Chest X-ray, PA view. Patient: 45 years old, sex M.
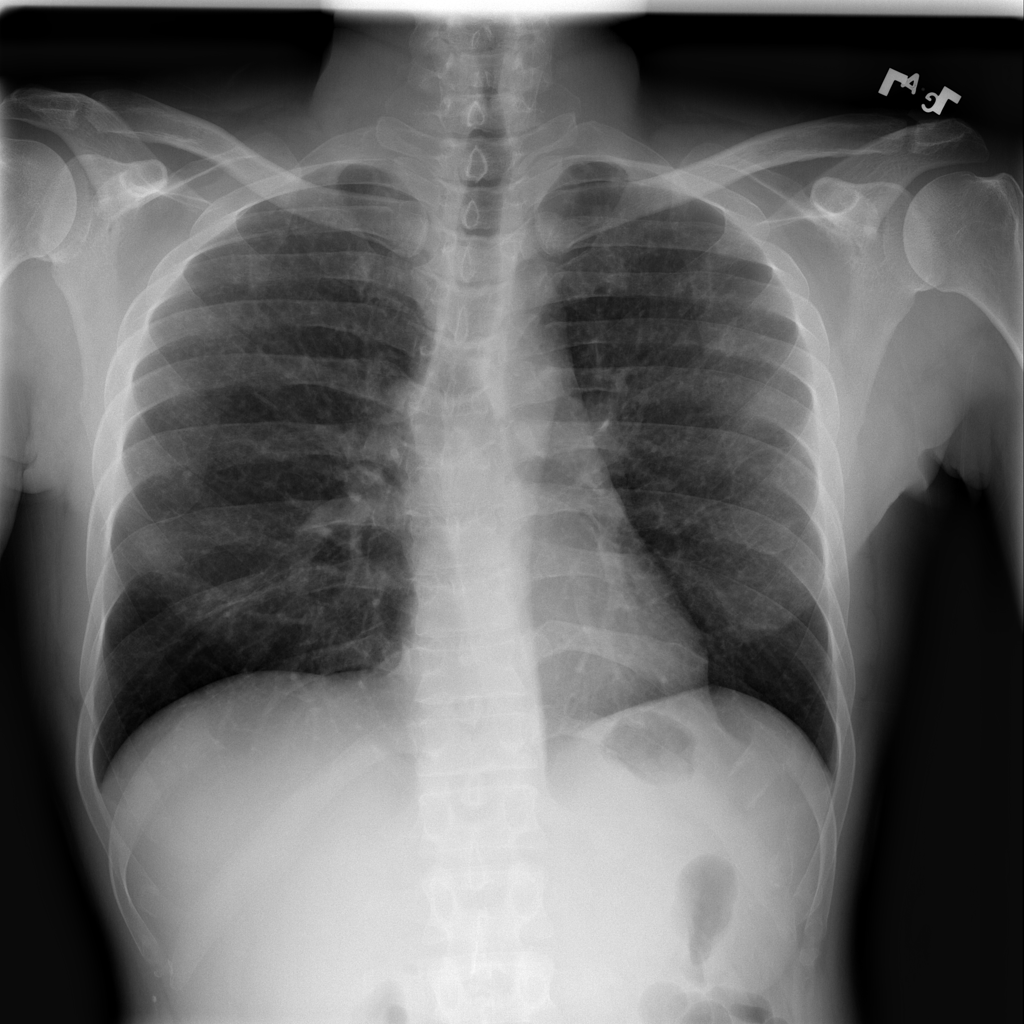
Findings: No Finding